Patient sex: F
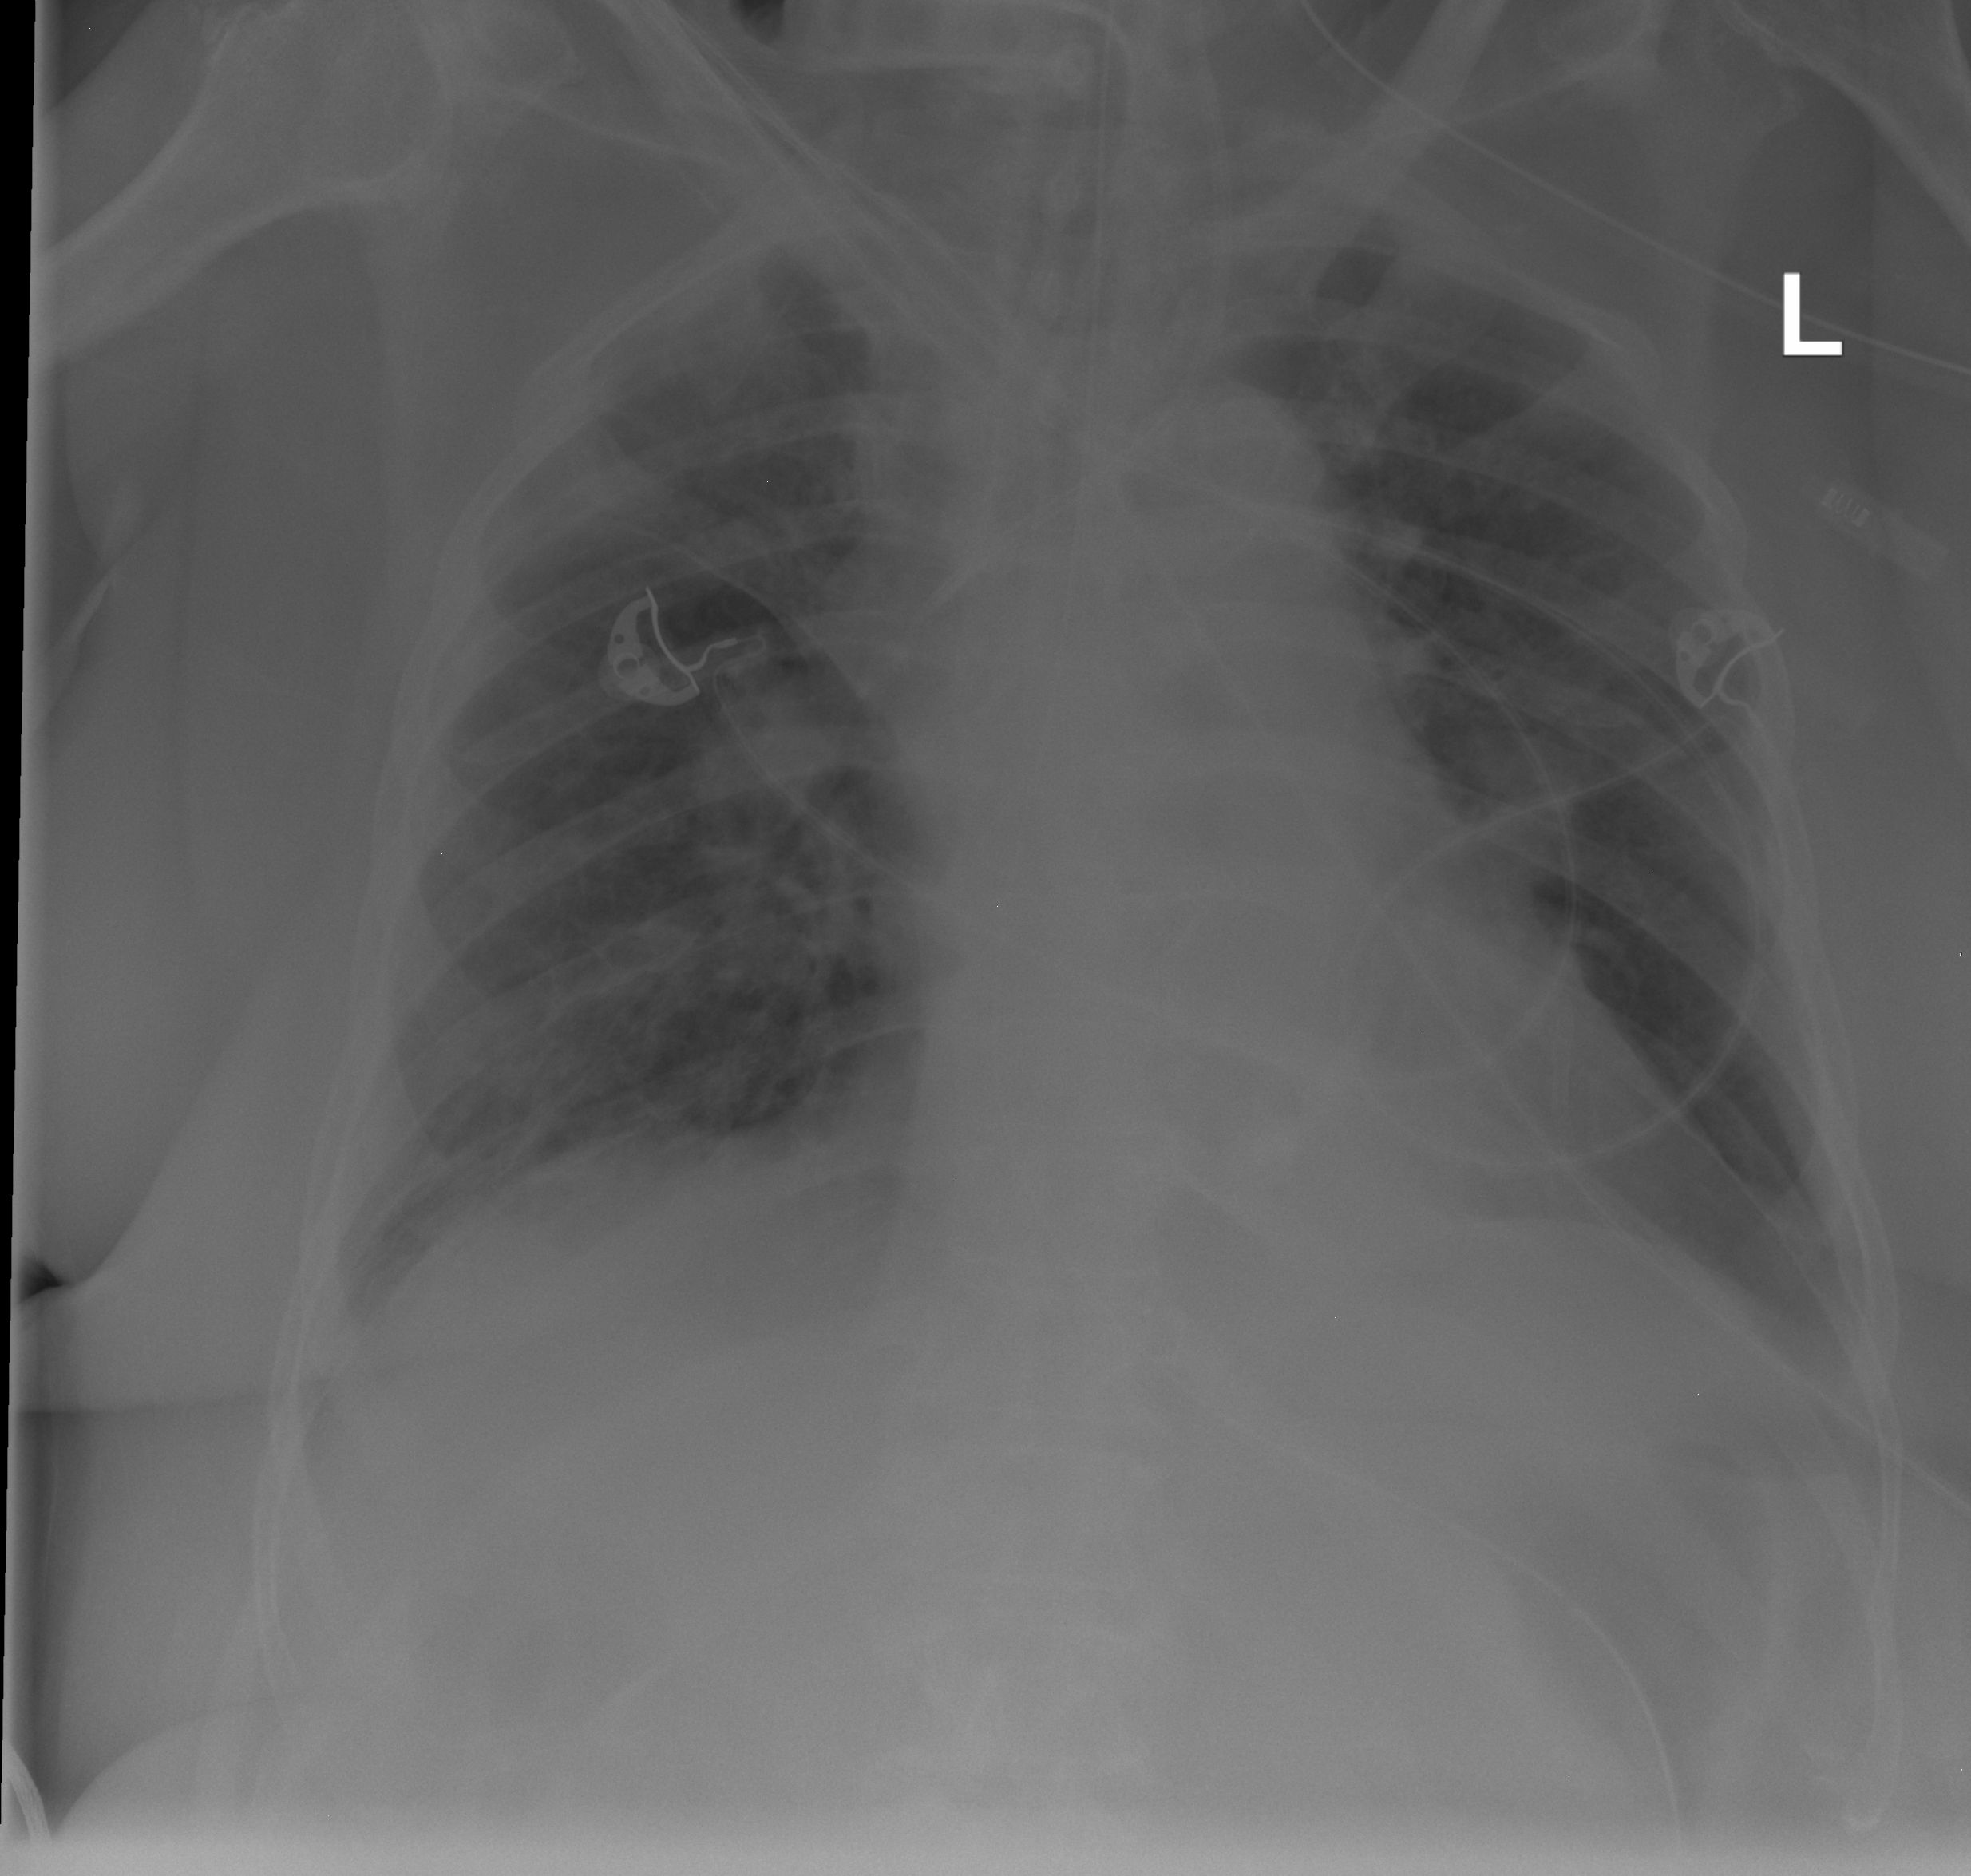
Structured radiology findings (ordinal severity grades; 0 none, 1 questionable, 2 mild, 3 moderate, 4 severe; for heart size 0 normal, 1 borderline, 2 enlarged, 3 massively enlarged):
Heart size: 0
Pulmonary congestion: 0
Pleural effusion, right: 0
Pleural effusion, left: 0
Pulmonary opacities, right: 1
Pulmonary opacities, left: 0
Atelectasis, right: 0
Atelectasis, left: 0